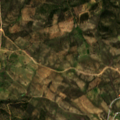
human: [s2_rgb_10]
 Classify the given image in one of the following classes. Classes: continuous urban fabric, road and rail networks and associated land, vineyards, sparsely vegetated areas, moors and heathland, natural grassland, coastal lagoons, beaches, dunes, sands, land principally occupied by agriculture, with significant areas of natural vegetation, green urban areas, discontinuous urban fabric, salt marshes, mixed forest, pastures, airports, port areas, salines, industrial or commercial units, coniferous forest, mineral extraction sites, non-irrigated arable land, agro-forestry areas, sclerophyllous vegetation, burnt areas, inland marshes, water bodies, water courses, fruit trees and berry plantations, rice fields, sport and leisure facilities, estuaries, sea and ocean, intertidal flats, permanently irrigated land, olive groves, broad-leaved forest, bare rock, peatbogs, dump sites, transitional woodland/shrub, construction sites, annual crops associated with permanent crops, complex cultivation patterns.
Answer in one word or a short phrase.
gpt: annual crops associated with permanent crops, land principally occupied by agriculture, with significant areas of natural vegetation, agro-forestry areas, transitional woodland/shrub